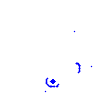
Particle: pion